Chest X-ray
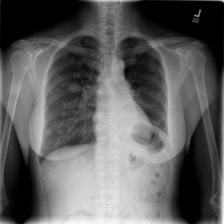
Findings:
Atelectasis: negative
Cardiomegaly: negative
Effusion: negative
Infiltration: negative
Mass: negative
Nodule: positive
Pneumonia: negative
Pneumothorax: negative
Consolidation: negative
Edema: negative
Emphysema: negative
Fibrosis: negative
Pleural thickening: negative
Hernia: negative